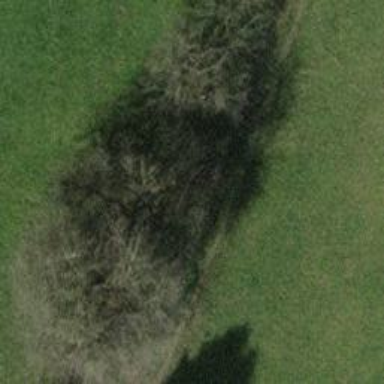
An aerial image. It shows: Grass track with grade5 tracktype.